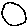
Label: circle